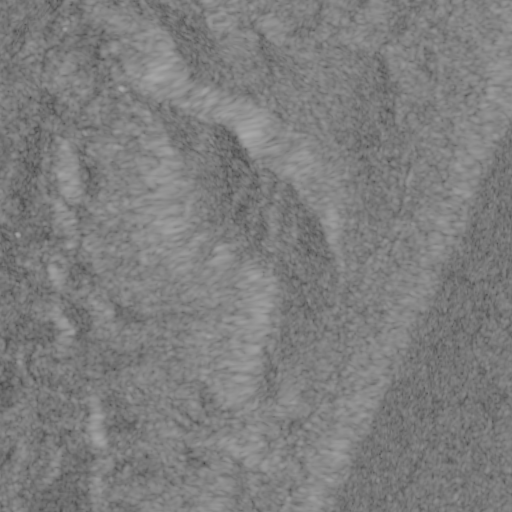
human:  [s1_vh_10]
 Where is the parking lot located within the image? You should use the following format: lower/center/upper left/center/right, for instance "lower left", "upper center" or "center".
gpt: The parking lot is located in the lower center of the image.
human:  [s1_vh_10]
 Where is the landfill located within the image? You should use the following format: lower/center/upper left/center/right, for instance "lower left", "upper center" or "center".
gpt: There is no landfill in the image.

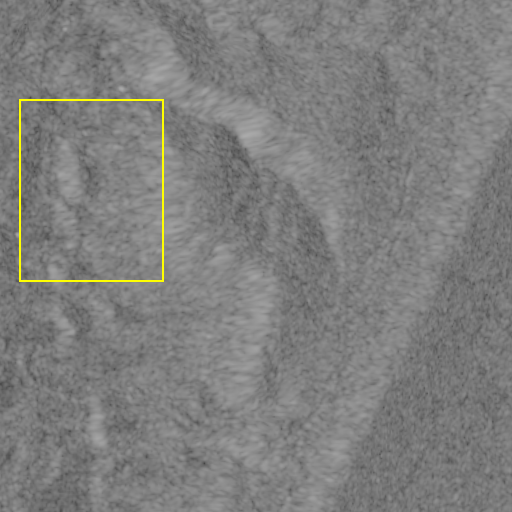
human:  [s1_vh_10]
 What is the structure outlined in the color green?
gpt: There is no green outline.
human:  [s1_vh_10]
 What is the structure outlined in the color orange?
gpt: There is no structure outlined in orange.